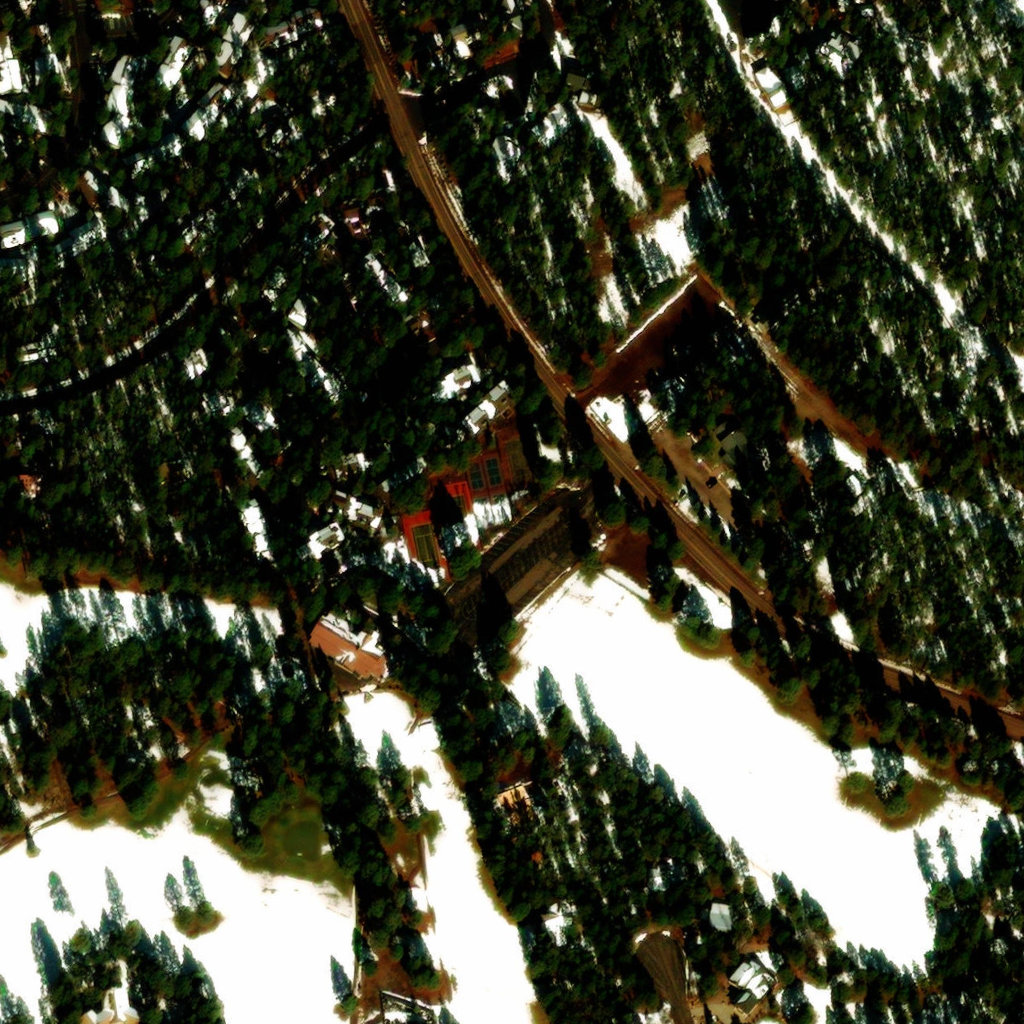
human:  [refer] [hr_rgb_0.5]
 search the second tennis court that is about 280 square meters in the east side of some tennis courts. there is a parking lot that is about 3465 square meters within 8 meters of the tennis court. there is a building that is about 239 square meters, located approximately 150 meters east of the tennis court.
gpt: <box>[[40, 51, 43, 56, 0]]</box>